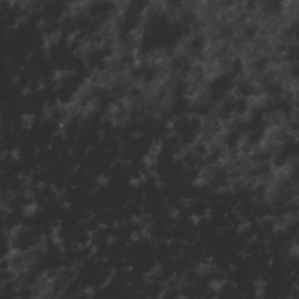
Label: non_frost